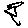
Label: bird